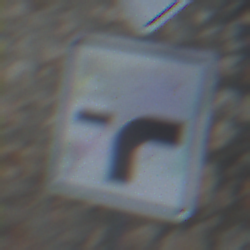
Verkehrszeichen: VerlaufVorfahrtsstrasse9
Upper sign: Vorfahrtsstrasse
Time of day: MorningAfternoon
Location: Outdoor (Suburban)
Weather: PartlyCloudy
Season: NotSpecified
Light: Natural